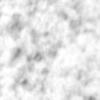
Label: no_change